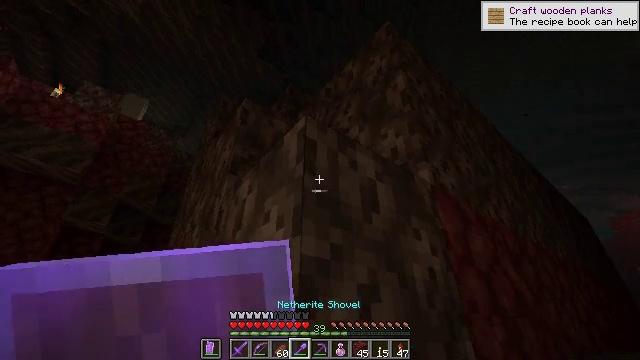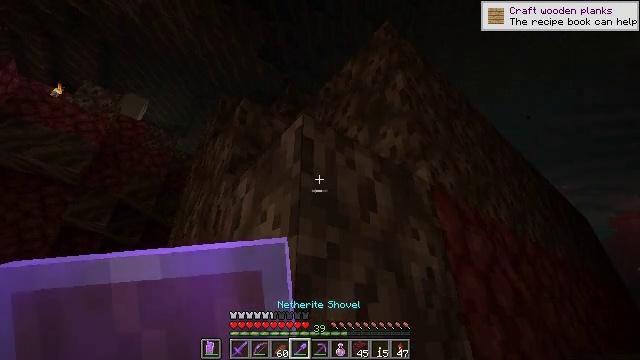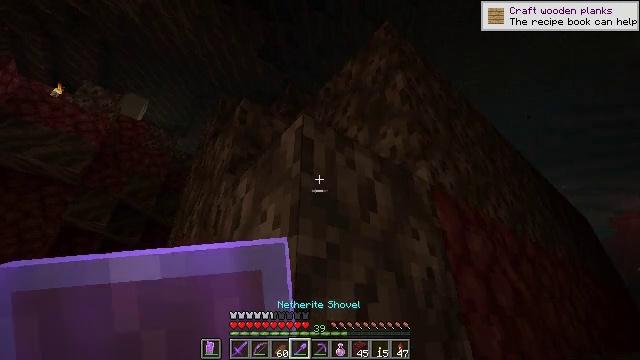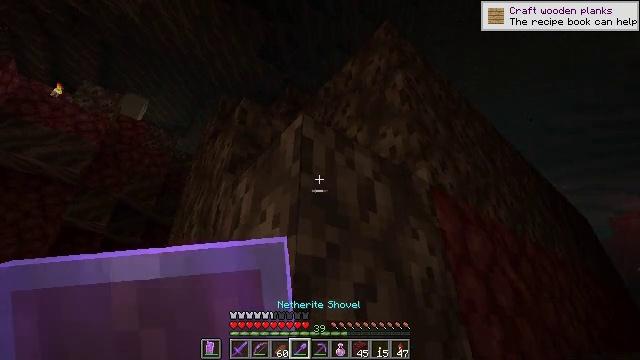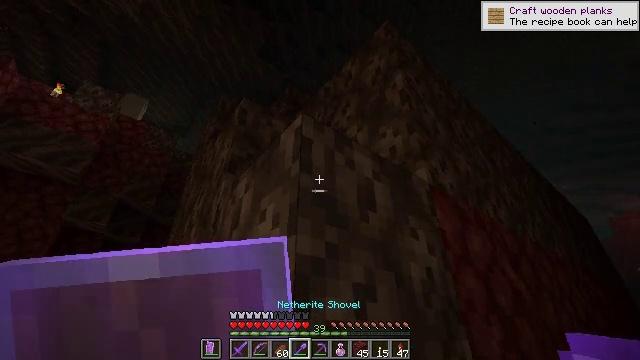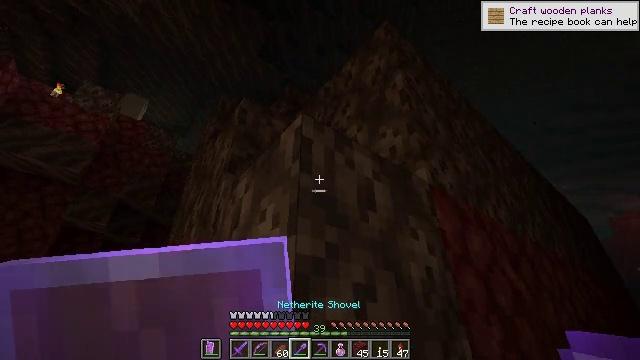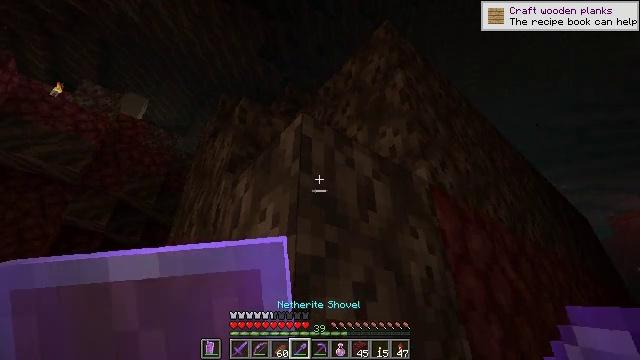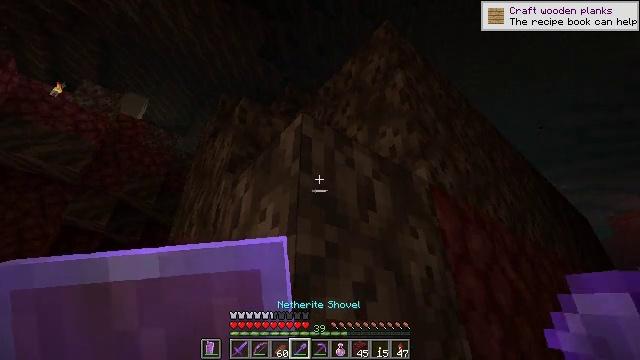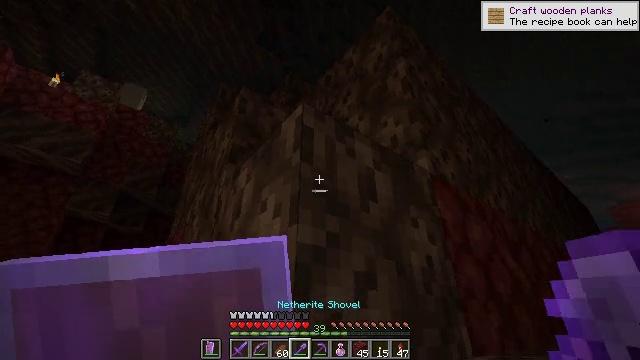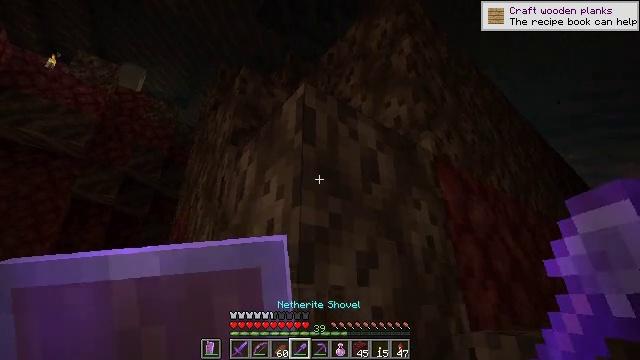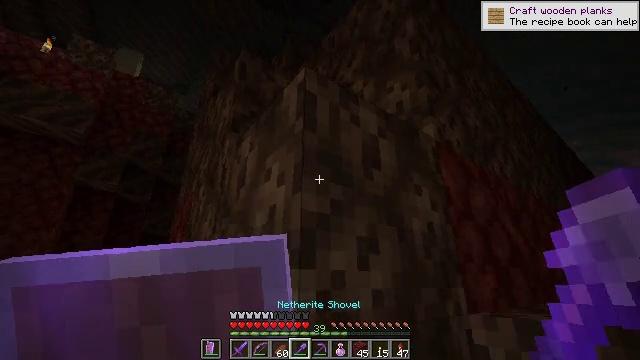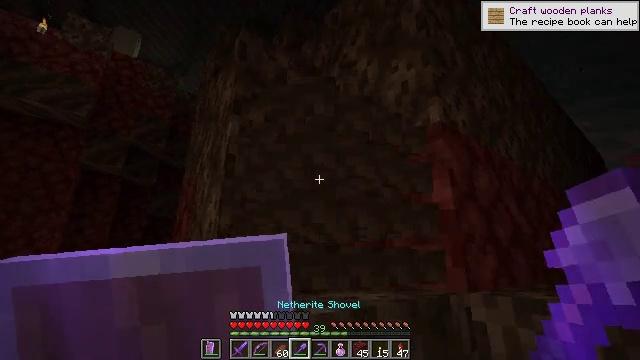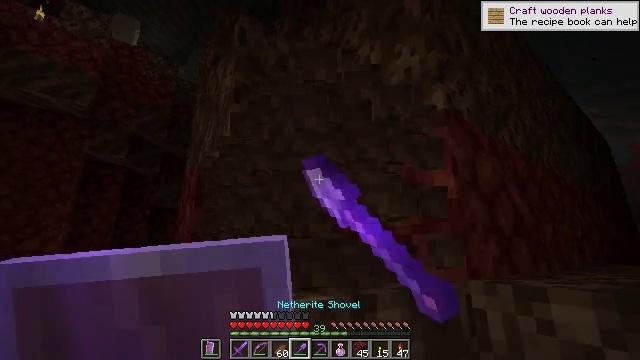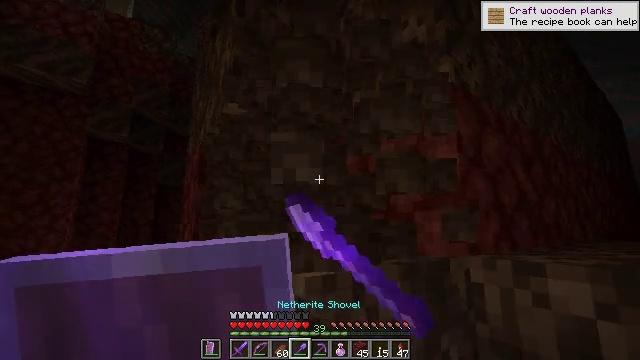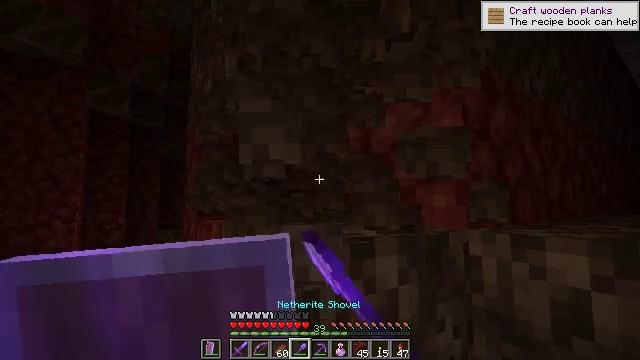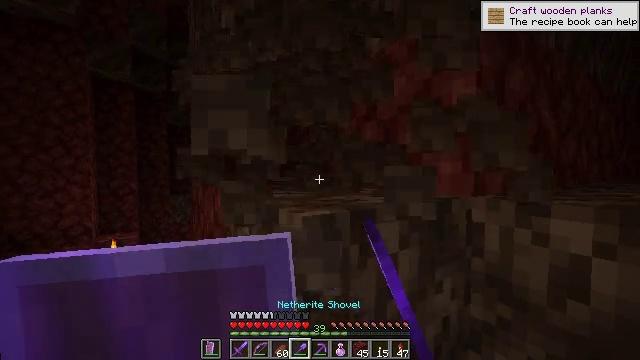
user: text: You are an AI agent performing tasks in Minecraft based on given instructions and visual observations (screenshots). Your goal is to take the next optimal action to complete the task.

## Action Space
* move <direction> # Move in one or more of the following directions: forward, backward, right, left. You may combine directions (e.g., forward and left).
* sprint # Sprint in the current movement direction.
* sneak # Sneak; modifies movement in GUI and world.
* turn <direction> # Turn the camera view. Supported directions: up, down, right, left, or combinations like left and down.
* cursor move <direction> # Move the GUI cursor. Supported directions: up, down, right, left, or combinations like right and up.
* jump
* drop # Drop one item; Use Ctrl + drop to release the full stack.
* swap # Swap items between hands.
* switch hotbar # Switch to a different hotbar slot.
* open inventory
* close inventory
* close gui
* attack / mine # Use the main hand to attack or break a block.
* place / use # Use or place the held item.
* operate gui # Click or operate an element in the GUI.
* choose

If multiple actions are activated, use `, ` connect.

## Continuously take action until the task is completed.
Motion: motion action
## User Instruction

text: Collect soul sand blocks.
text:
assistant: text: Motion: sneak
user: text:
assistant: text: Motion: sneak
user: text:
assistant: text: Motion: sneak
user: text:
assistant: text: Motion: sneak
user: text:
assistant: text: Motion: sneak
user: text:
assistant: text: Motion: sneak
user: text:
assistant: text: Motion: sneak
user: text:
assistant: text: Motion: sneak, turn down
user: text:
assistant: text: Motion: sneak, turn down
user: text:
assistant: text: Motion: sneak, turn down
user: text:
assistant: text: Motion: sneak, turn down, attack / mine
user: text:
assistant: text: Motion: move forward, sneak, turn down, attack / mine
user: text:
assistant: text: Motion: move forward, sneak, turn down, attack / mine
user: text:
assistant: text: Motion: move forward, sneak, turn down, attack / mine
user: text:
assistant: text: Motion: move forward, sneak, turn left and down, attack / mine
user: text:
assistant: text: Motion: move forward, sneak, turn down, attack / mine
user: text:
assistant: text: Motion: move forward, sneak, attack / mine
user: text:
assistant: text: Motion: move forward, sneak, attack / mine
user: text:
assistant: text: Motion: move forward, sneak
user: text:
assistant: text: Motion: move forward, sneak
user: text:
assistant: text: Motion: sneak
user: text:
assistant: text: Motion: sneak
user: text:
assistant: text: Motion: sneak
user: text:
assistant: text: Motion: move forward, sneak
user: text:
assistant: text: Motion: move forward, sneak
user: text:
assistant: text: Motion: move forward, sneak, turn left and up
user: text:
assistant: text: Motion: move forward, sneak, turn left and up
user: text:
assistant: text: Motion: move forward, sneak, turn left and up
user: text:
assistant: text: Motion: move forward, sneak, turn up
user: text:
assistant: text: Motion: move forward, sneak